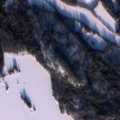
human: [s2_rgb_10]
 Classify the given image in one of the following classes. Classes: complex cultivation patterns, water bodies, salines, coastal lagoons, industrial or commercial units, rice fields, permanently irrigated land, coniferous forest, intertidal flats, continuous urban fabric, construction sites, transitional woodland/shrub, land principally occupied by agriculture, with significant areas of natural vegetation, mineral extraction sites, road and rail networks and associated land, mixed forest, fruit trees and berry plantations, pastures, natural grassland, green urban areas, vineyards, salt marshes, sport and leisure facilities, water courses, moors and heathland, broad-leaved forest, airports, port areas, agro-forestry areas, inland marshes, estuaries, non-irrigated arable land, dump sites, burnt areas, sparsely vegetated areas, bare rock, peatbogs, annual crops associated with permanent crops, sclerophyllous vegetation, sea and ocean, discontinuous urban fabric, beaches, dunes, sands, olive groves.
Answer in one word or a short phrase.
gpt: non-irrigated arable land, mixed forest, water bodies